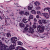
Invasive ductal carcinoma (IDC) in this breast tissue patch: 0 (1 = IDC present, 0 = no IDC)